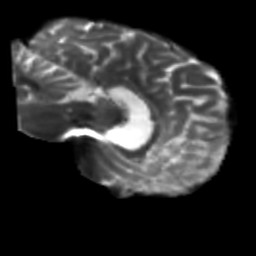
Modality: T2w
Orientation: sagittal
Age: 49
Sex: male
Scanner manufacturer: siemens
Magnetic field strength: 3 T
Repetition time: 5.25 s
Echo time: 0.08 s